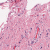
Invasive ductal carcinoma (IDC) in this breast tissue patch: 1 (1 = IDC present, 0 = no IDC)